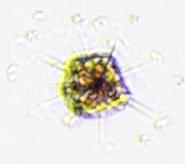
Label: Coccolith